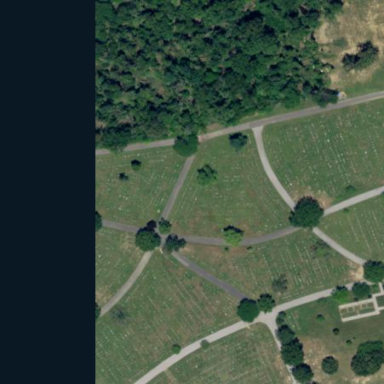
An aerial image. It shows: Sector in the cemetery.